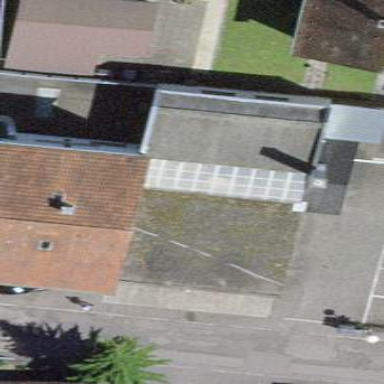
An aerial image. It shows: Building that houses car repair shop.